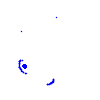
Particle: electron